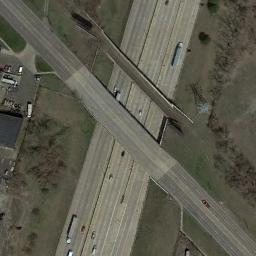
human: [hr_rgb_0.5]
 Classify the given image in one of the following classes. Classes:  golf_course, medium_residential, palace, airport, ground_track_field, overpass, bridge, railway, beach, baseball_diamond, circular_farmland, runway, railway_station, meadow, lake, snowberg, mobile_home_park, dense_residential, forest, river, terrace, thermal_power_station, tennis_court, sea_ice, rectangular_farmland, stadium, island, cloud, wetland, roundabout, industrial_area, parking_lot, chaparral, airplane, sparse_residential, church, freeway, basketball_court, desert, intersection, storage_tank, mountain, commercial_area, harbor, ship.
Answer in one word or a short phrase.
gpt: overpass